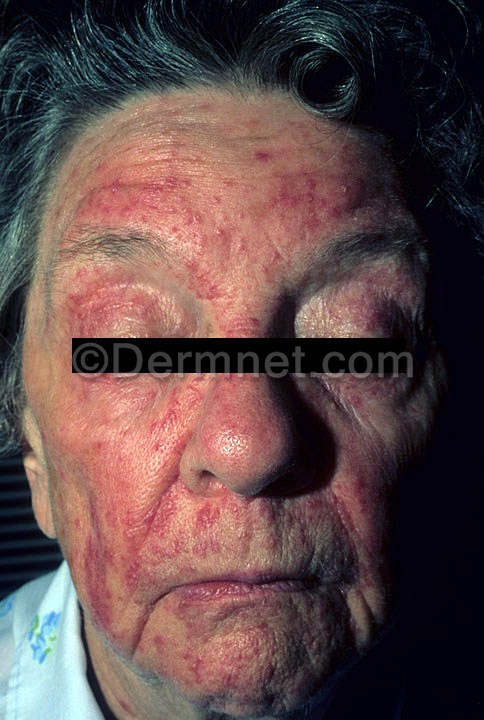
Disease: Acne and Rosacea Photos